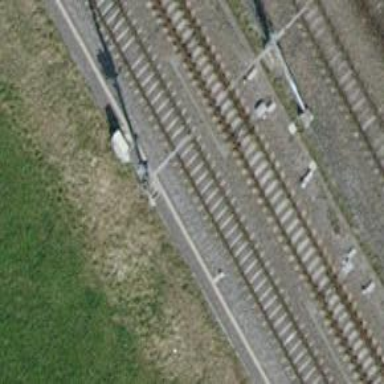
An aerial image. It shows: Railway switch.